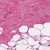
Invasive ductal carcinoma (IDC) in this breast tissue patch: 0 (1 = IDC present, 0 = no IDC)